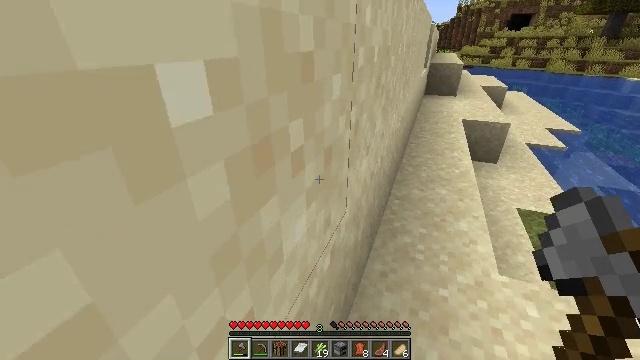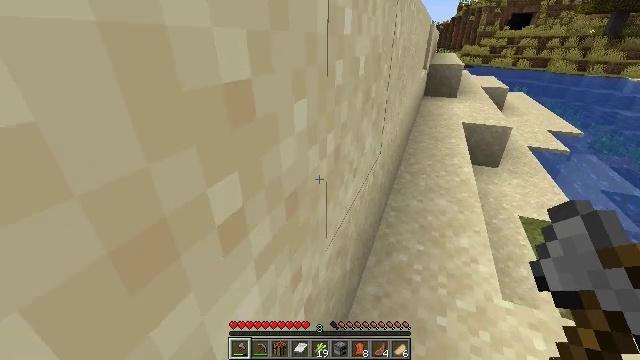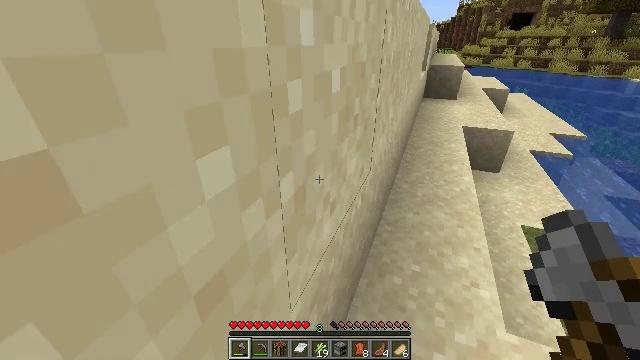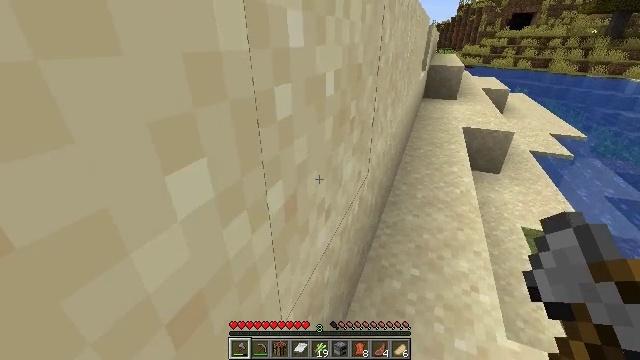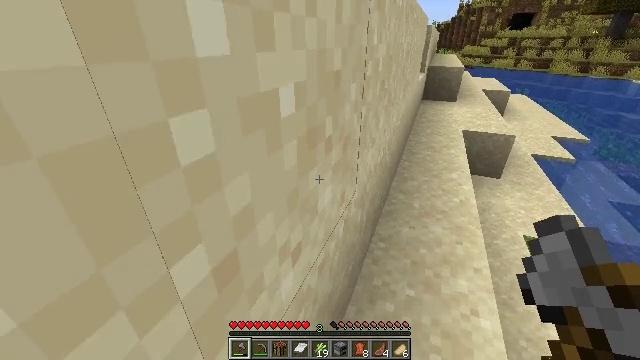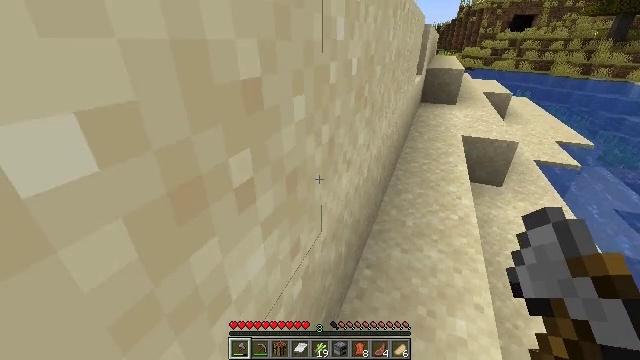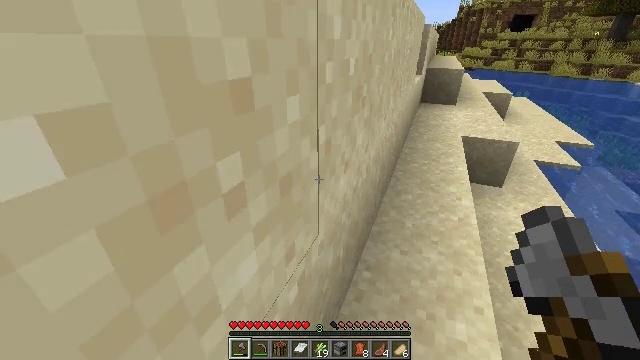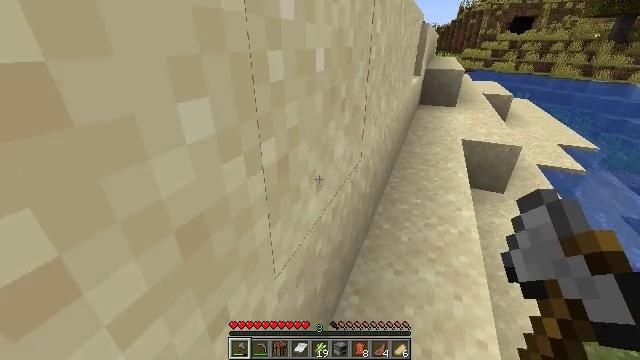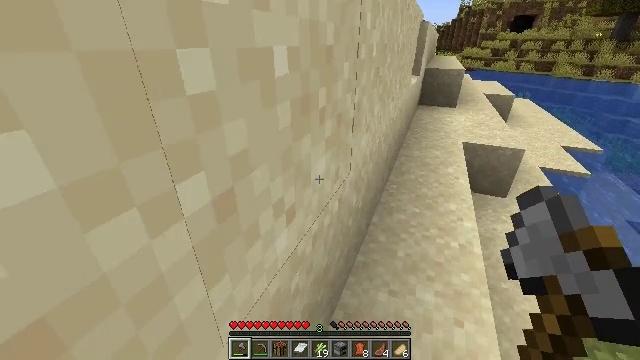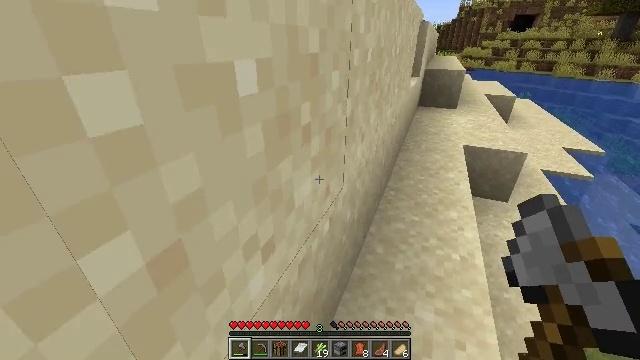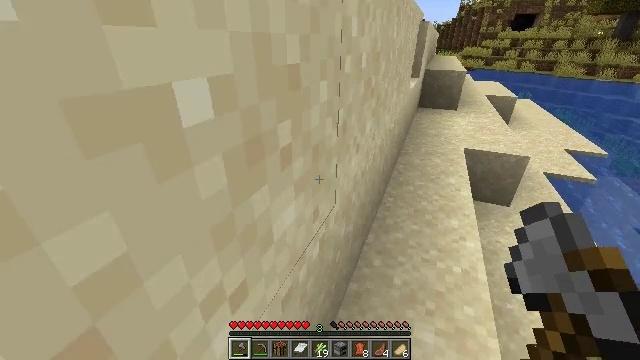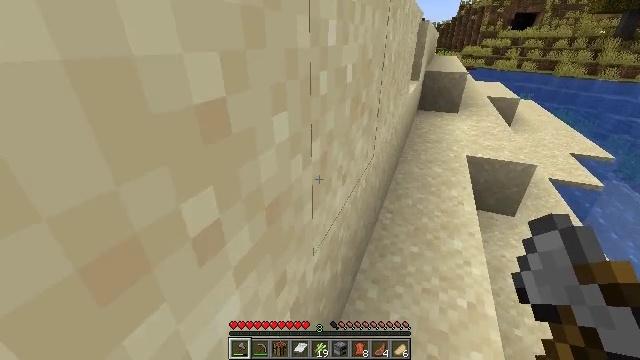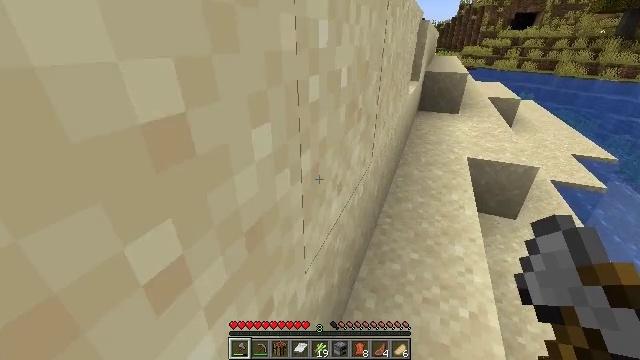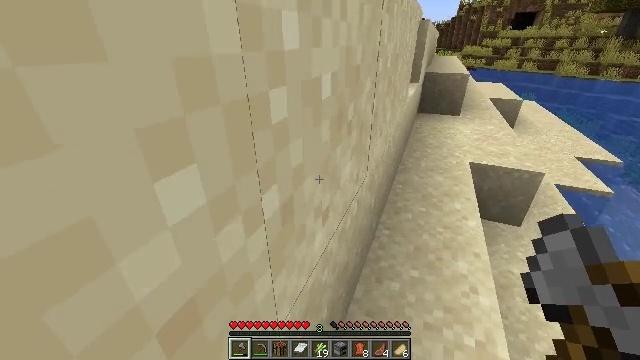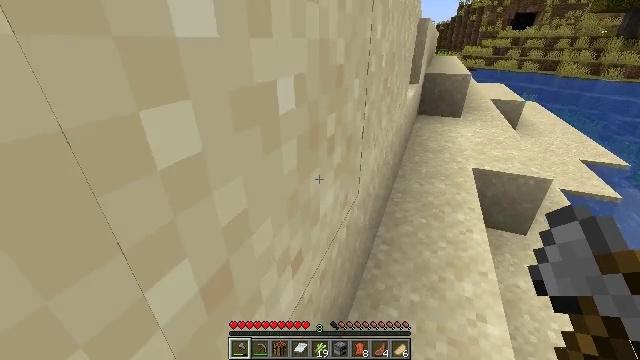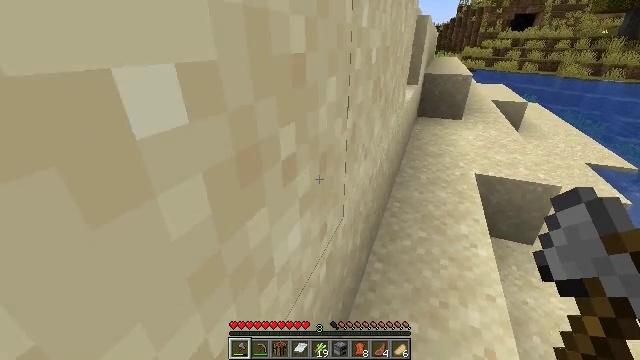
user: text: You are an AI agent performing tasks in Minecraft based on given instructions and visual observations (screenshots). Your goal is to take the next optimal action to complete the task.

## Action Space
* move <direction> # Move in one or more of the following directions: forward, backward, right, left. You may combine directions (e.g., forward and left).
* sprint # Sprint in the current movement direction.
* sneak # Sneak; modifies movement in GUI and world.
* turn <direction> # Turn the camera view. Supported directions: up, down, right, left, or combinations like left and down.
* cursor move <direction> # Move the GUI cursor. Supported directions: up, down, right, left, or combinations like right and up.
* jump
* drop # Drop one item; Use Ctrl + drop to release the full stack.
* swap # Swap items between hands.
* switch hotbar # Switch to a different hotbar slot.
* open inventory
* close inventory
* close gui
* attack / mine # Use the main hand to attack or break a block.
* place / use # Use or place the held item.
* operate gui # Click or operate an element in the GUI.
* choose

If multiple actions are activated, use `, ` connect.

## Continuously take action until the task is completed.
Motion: motion action
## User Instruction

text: Collect the dead bush from dry areas.
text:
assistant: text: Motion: move forward
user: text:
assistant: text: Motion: move forward
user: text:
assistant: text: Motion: move forward
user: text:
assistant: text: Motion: move forward
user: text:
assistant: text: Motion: move forward
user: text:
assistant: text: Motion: move forward
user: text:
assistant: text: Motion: move forward
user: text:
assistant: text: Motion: move forward
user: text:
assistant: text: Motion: move forward
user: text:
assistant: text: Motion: move forward
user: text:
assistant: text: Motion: move forward
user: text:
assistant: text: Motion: move forward
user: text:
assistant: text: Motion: move forward
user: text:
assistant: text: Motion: move forward
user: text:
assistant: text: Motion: move forward
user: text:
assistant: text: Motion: move forward
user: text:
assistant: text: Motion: move forward
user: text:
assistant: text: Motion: move forward
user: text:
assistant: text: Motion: move forward
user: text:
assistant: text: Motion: move forward
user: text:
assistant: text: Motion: move forward
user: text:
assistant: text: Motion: move forward and move right
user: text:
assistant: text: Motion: move forward and move right
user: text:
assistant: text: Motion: move forward and move right
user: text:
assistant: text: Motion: move forward
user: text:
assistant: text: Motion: move forward
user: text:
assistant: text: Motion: move forward
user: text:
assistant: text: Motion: move forward
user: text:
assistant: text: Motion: move forward and move left
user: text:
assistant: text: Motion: move forward and move left